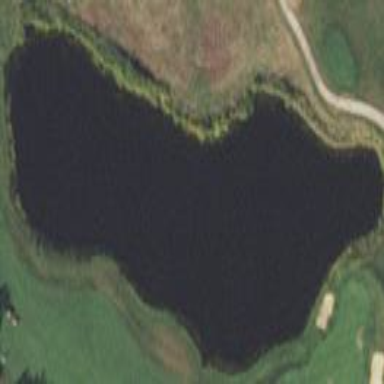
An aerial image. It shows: Pond serving as water hazard on golf course. It is natural feature of the landscape.